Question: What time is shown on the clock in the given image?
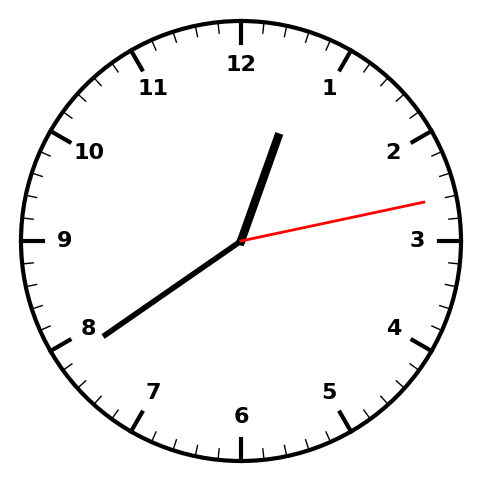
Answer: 12:39:13